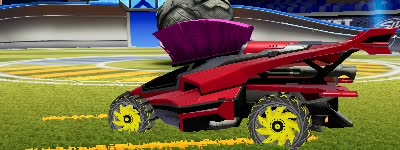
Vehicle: aftershock